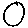
Label: circle